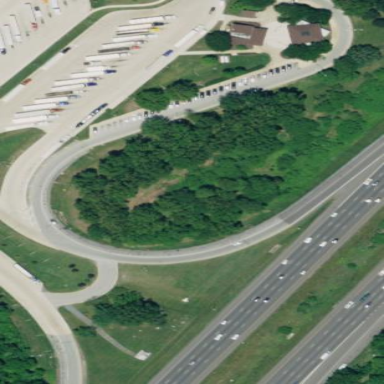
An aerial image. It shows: Rest area on the road.